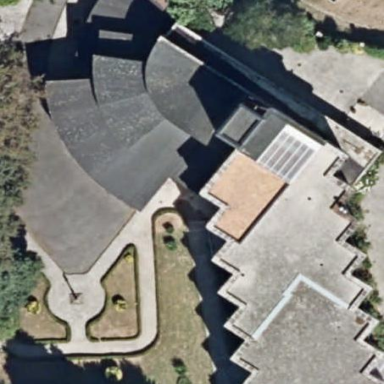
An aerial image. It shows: Monastery building.